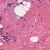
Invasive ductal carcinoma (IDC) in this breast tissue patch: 0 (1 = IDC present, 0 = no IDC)